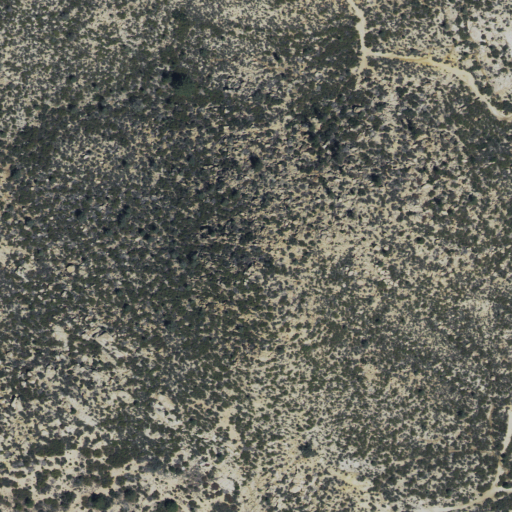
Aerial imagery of mountain in California named Gold Hill containing shrub, evergreen forest, and open development